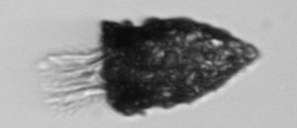
Label: Tintinnopsis